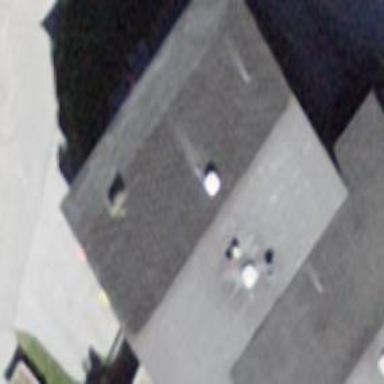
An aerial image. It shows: Cafe.